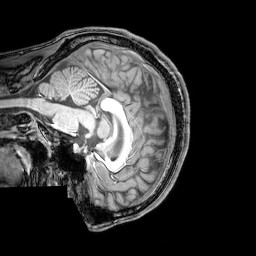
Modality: T1w
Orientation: sagittal
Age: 20
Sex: male
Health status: healthy
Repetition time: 0.081 s
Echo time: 0.037 s